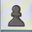
Piece: bP